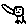
Label: bird